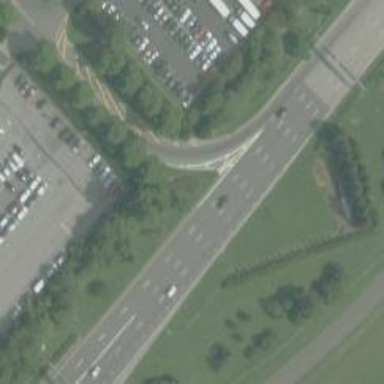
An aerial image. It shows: Primary link road with asphalt surface.